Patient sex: F
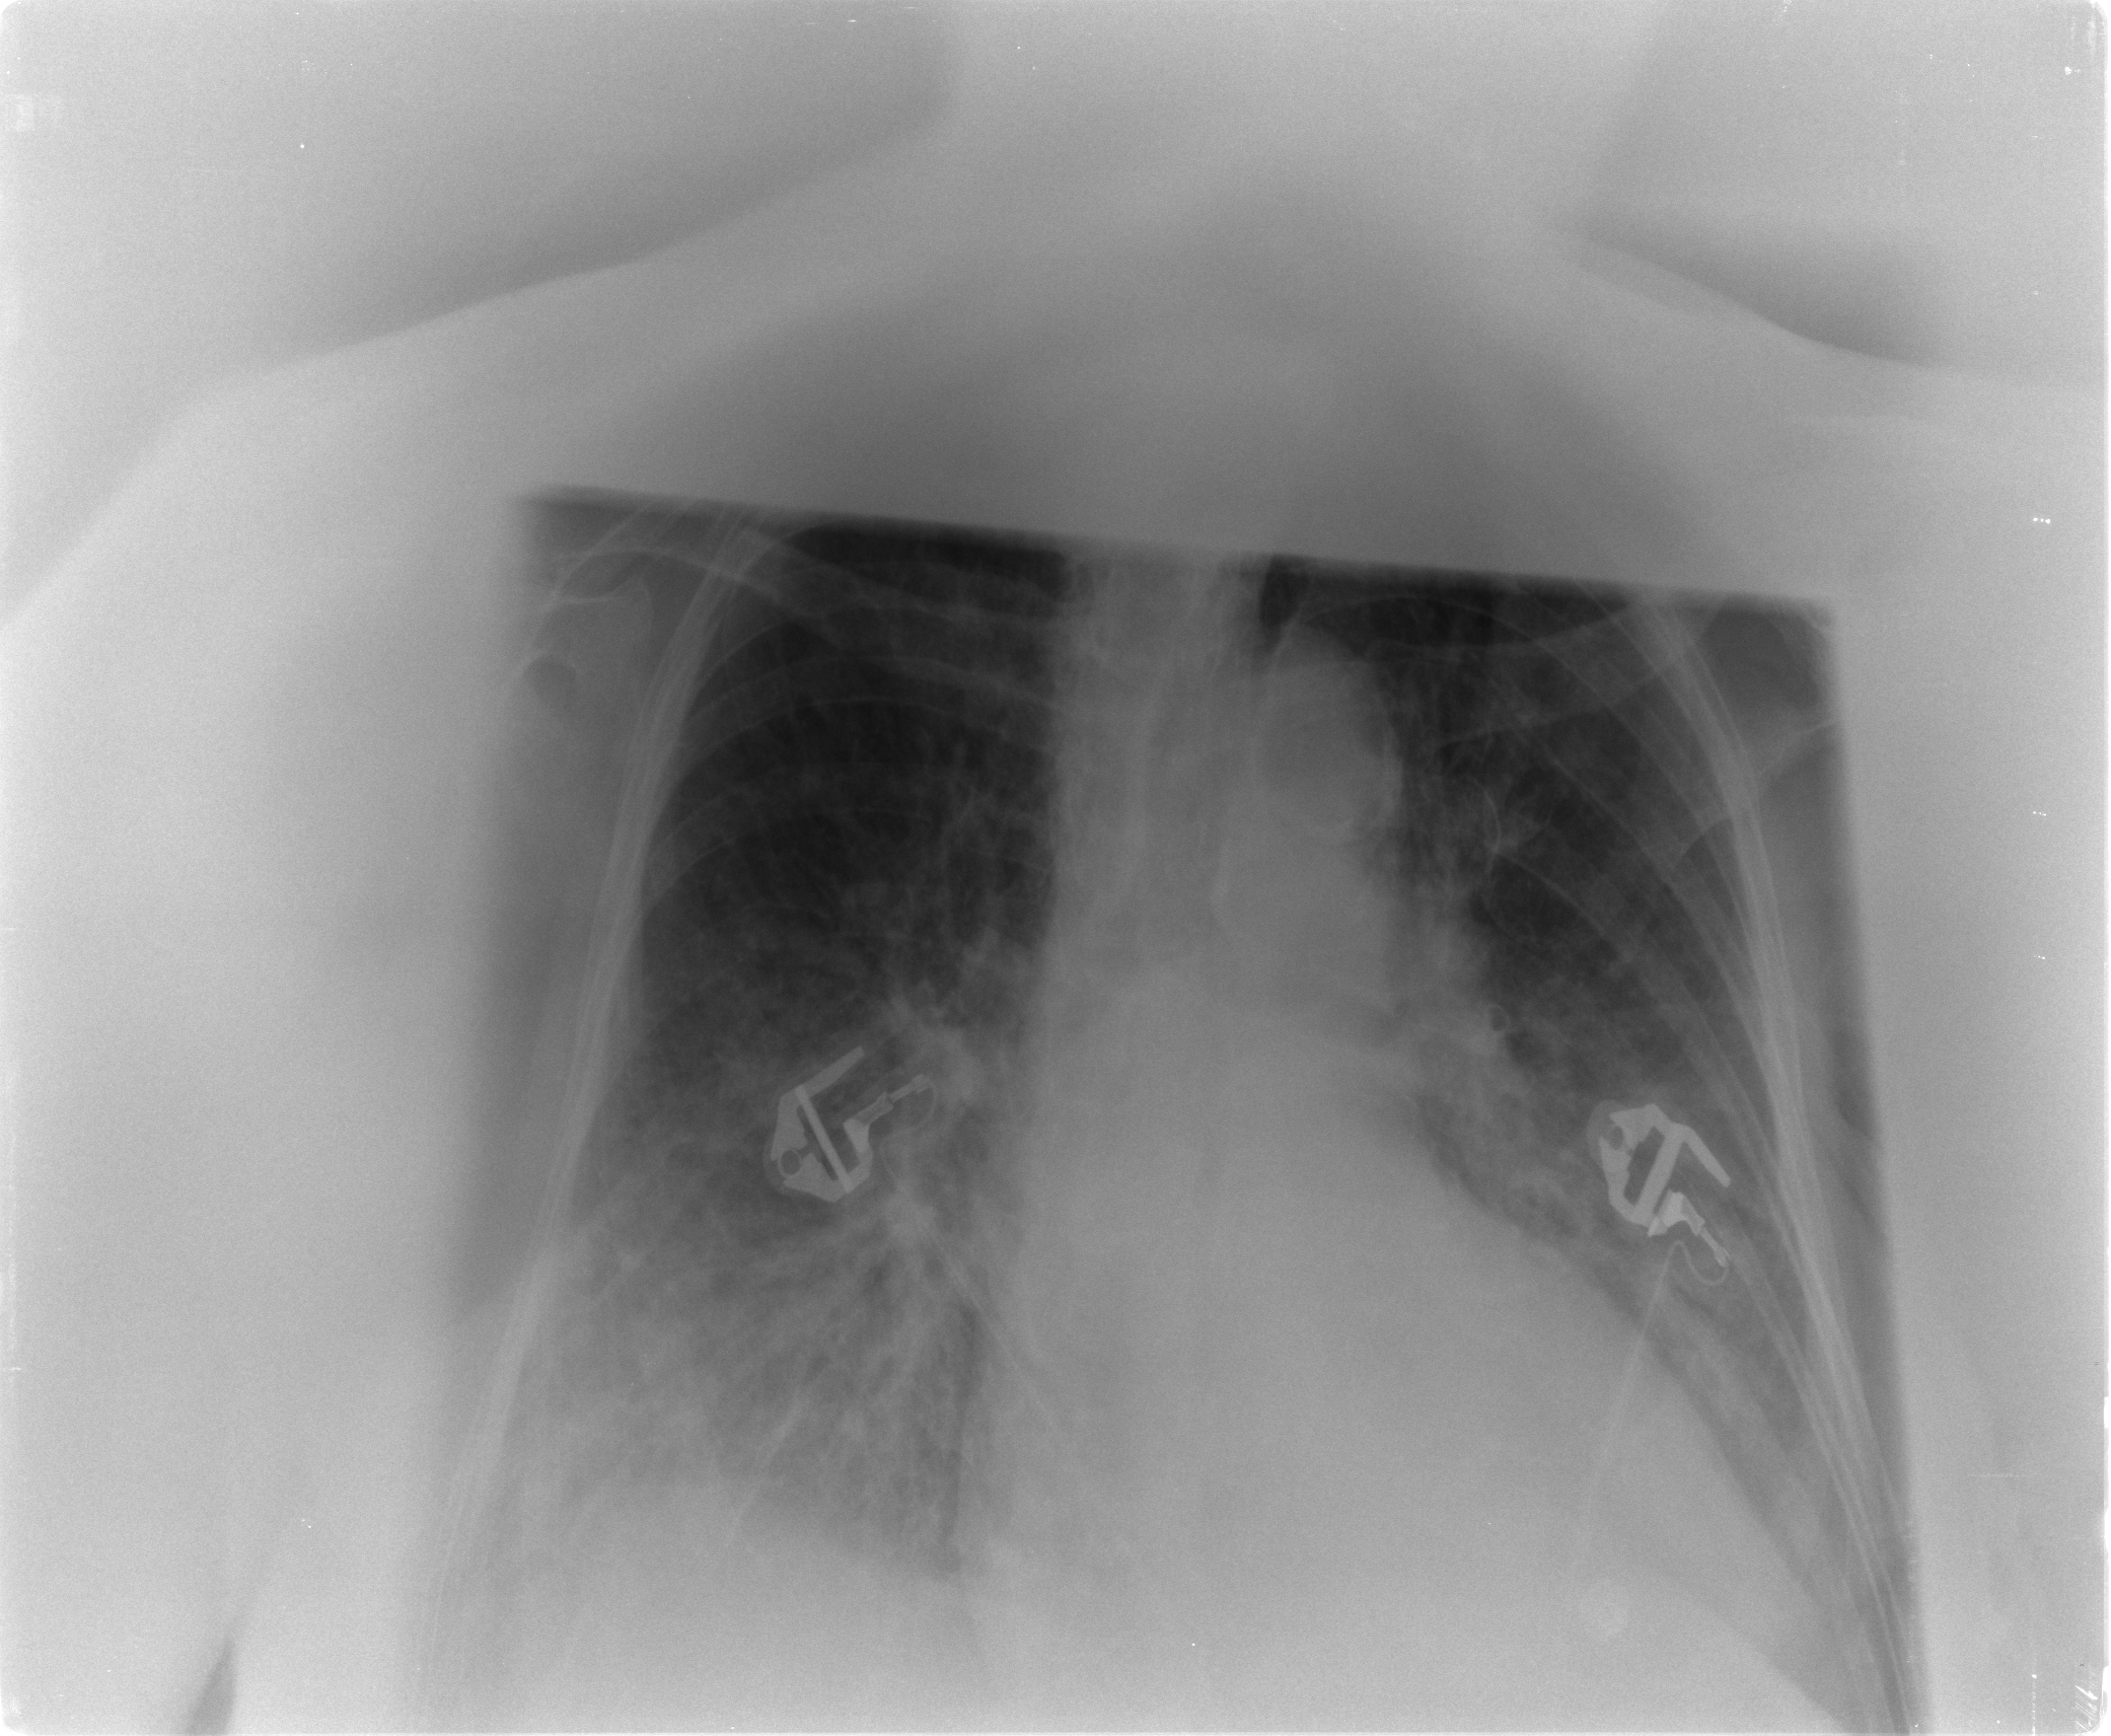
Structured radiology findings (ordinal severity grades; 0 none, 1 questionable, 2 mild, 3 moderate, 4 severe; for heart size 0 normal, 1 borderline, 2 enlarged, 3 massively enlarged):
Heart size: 2
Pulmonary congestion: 2
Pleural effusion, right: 2
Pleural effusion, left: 2
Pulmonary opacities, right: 3
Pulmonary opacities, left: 2
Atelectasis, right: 2
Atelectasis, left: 1